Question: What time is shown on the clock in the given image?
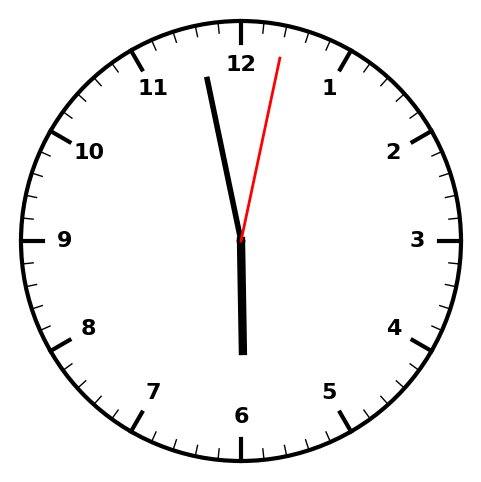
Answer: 05:58:02